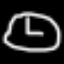
Label: clock